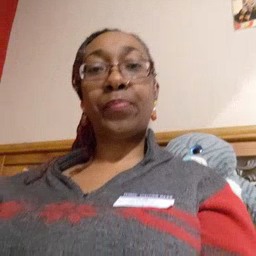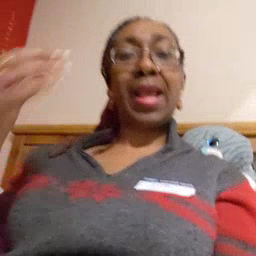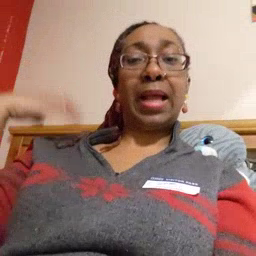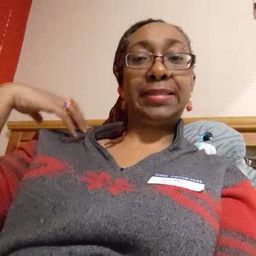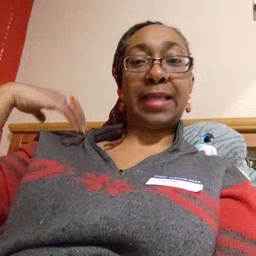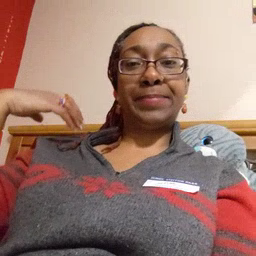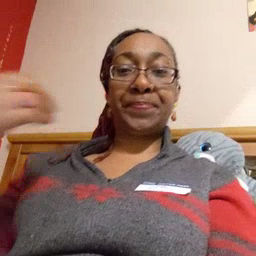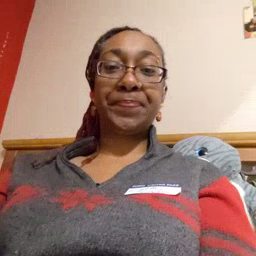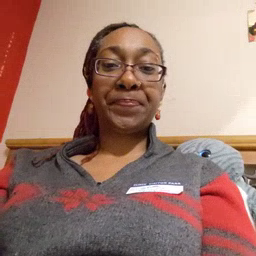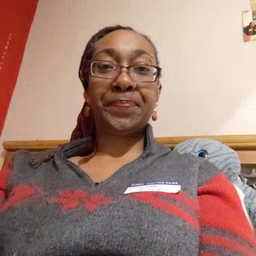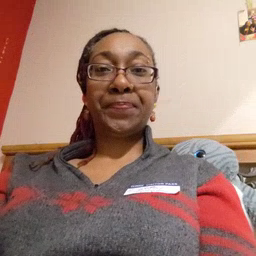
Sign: outside